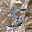
Label: 5